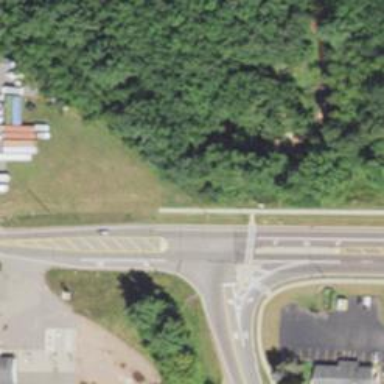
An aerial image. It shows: Uncontrolled crossing on the road.